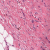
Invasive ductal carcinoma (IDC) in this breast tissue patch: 0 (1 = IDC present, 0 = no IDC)